Question: I have implemented a scatter graph using core plot. I take my data array and sort it from highest to lowest.
The result is the following graph:

The graph looks great (core plot is great). However as you can see there are rises within the graph.
To investigate this further I wrote some code that produces an array that has values that are the same and go from highest to lowest.
When I used this array to test to see what happens, I get a very similar looking graph to above. It seems that when 2 numbers are either the same or very close the graph has a small spike and then starts dropping again even though the numbers are identical or one is slightly lower than the other.
I was just wondering if someone could help clarify whether this is correct behaviour within core plot?
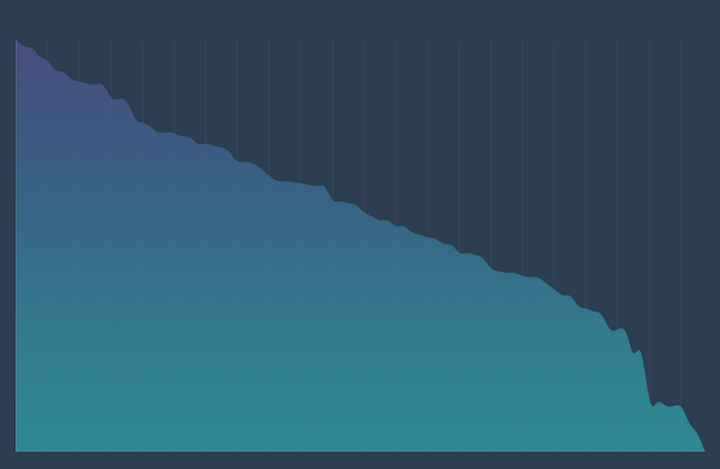
Answer: Try different style on your scatter plot
- - - -
example:
'''
CPTScatterPlot *yourPlot = [[CPTScatterPlot alloc] init];
yourPlot.dataSource = self;
yourPlot.interpolation=CPTScatterPlotInterpolationCurved;
'''